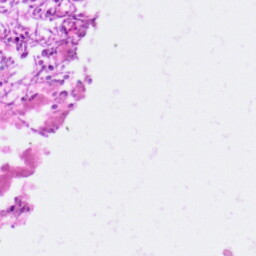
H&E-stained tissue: Pancreatic